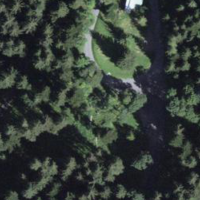
EUNIS habitat code: 43
Species observed at this site:
Sorbus aucuparia